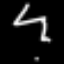
Label: squiggle